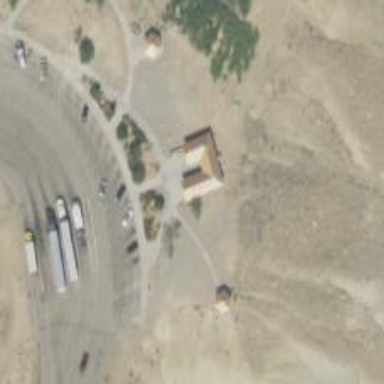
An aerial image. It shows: Rest area along the road.